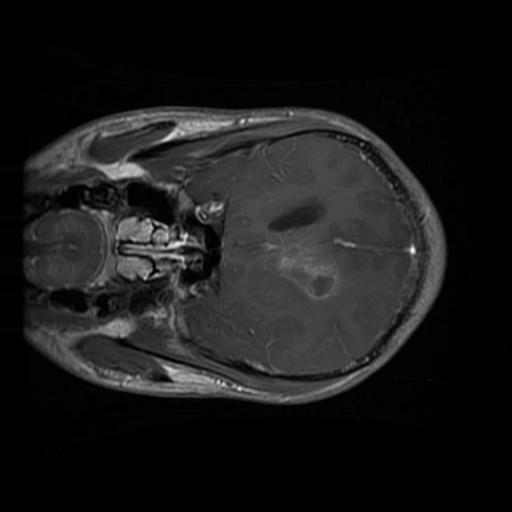
Label: brain_glioma